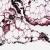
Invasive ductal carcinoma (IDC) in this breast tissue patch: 0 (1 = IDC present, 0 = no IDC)